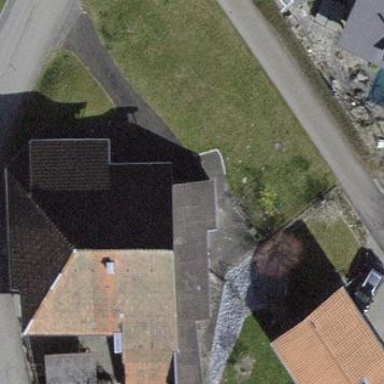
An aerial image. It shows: Residential building.